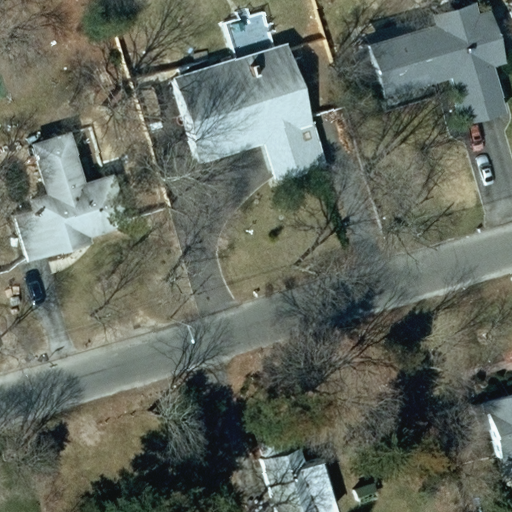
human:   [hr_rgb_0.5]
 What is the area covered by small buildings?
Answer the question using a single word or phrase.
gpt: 41m2

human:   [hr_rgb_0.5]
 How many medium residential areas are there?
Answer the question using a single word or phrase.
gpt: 0

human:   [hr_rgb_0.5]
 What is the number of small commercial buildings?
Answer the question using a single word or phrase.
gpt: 0

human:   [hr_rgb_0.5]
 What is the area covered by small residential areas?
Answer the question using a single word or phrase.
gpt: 0m2

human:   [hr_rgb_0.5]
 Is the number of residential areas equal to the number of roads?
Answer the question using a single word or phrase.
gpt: yes

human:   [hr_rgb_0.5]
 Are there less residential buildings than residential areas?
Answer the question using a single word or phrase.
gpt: no

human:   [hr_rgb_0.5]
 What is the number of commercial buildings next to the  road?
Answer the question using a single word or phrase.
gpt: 0

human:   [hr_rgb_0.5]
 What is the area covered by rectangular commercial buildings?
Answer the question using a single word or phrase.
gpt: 0m2

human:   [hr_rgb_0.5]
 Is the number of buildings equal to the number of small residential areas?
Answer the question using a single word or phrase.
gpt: no

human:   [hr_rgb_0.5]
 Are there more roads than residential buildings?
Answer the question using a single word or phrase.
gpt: no

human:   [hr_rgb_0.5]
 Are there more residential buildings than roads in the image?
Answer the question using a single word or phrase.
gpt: yes

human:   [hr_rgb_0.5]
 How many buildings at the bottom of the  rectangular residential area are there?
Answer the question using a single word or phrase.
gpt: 5

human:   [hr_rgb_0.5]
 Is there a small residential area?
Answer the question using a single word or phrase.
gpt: no

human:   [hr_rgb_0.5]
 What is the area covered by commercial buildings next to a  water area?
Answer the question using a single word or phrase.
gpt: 0m2

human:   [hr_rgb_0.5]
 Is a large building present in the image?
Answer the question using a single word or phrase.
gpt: yes

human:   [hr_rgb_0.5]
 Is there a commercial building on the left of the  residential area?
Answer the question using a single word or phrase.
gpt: no

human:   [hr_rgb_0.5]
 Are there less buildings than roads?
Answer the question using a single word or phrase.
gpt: no

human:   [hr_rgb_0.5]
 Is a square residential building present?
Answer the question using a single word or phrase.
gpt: no

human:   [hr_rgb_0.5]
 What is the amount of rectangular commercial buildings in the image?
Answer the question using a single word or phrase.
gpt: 0

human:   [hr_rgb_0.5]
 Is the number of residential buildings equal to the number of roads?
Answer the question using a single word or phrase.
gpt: no

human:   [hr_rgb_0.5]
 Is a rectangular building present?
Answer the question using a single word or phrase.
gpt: yes

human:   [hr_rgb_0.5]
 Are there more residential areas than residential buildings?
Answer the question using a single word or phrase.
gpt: no

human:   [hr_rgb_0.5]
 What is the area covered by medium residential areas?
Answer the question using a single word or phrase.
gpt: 0m2

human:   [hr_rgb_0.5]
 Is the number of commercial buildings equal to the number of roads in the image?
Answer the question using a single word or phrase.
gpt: no

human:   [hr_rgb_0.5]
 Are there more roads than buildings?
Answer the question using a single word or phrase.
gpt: no

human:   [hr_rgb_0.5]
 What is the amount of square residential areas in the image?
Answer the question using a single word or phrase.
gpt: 0

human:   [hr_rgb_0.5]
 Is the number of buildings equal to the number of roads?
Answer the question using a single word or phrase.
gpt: no

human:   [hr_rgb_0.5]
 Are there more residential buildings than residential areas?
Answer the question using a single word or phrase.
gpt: yes

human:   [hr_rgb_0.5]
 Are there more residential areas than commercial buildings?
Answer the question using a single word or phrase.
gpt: yes

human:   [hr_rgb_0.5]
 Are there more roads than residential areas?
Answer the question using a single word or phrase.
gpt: no

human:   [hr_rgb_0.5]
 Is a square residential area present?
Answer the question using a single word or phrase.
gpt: no

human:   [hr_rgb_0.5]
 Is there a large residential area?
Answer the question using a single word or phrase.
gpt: yes

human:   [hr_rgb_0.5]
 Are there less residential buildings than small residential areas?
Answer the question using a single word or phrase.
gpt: no

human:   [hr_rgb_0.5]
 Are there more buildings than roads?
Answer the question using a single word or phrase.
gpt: yes

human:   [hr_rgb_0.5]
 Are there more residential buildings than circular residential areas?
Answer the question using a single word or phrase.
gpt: yes

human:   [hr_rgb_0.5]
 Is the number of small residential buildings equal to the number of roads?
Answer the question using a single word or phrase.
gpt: no